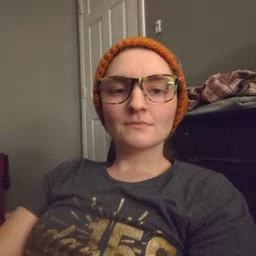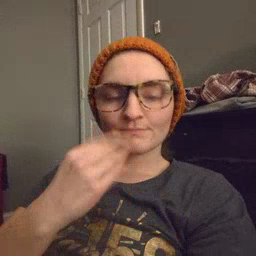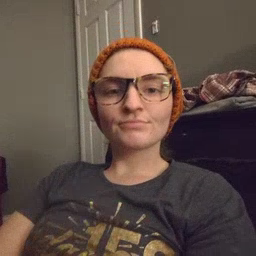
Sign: nap